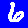
Digit: 6